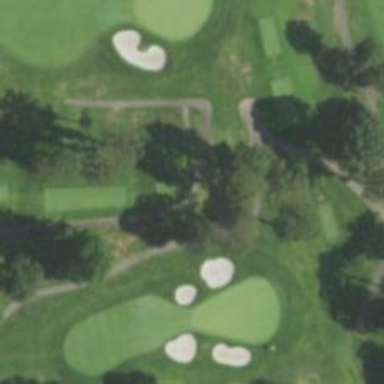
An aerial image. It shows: Path used for both walking and golf.